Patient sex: M
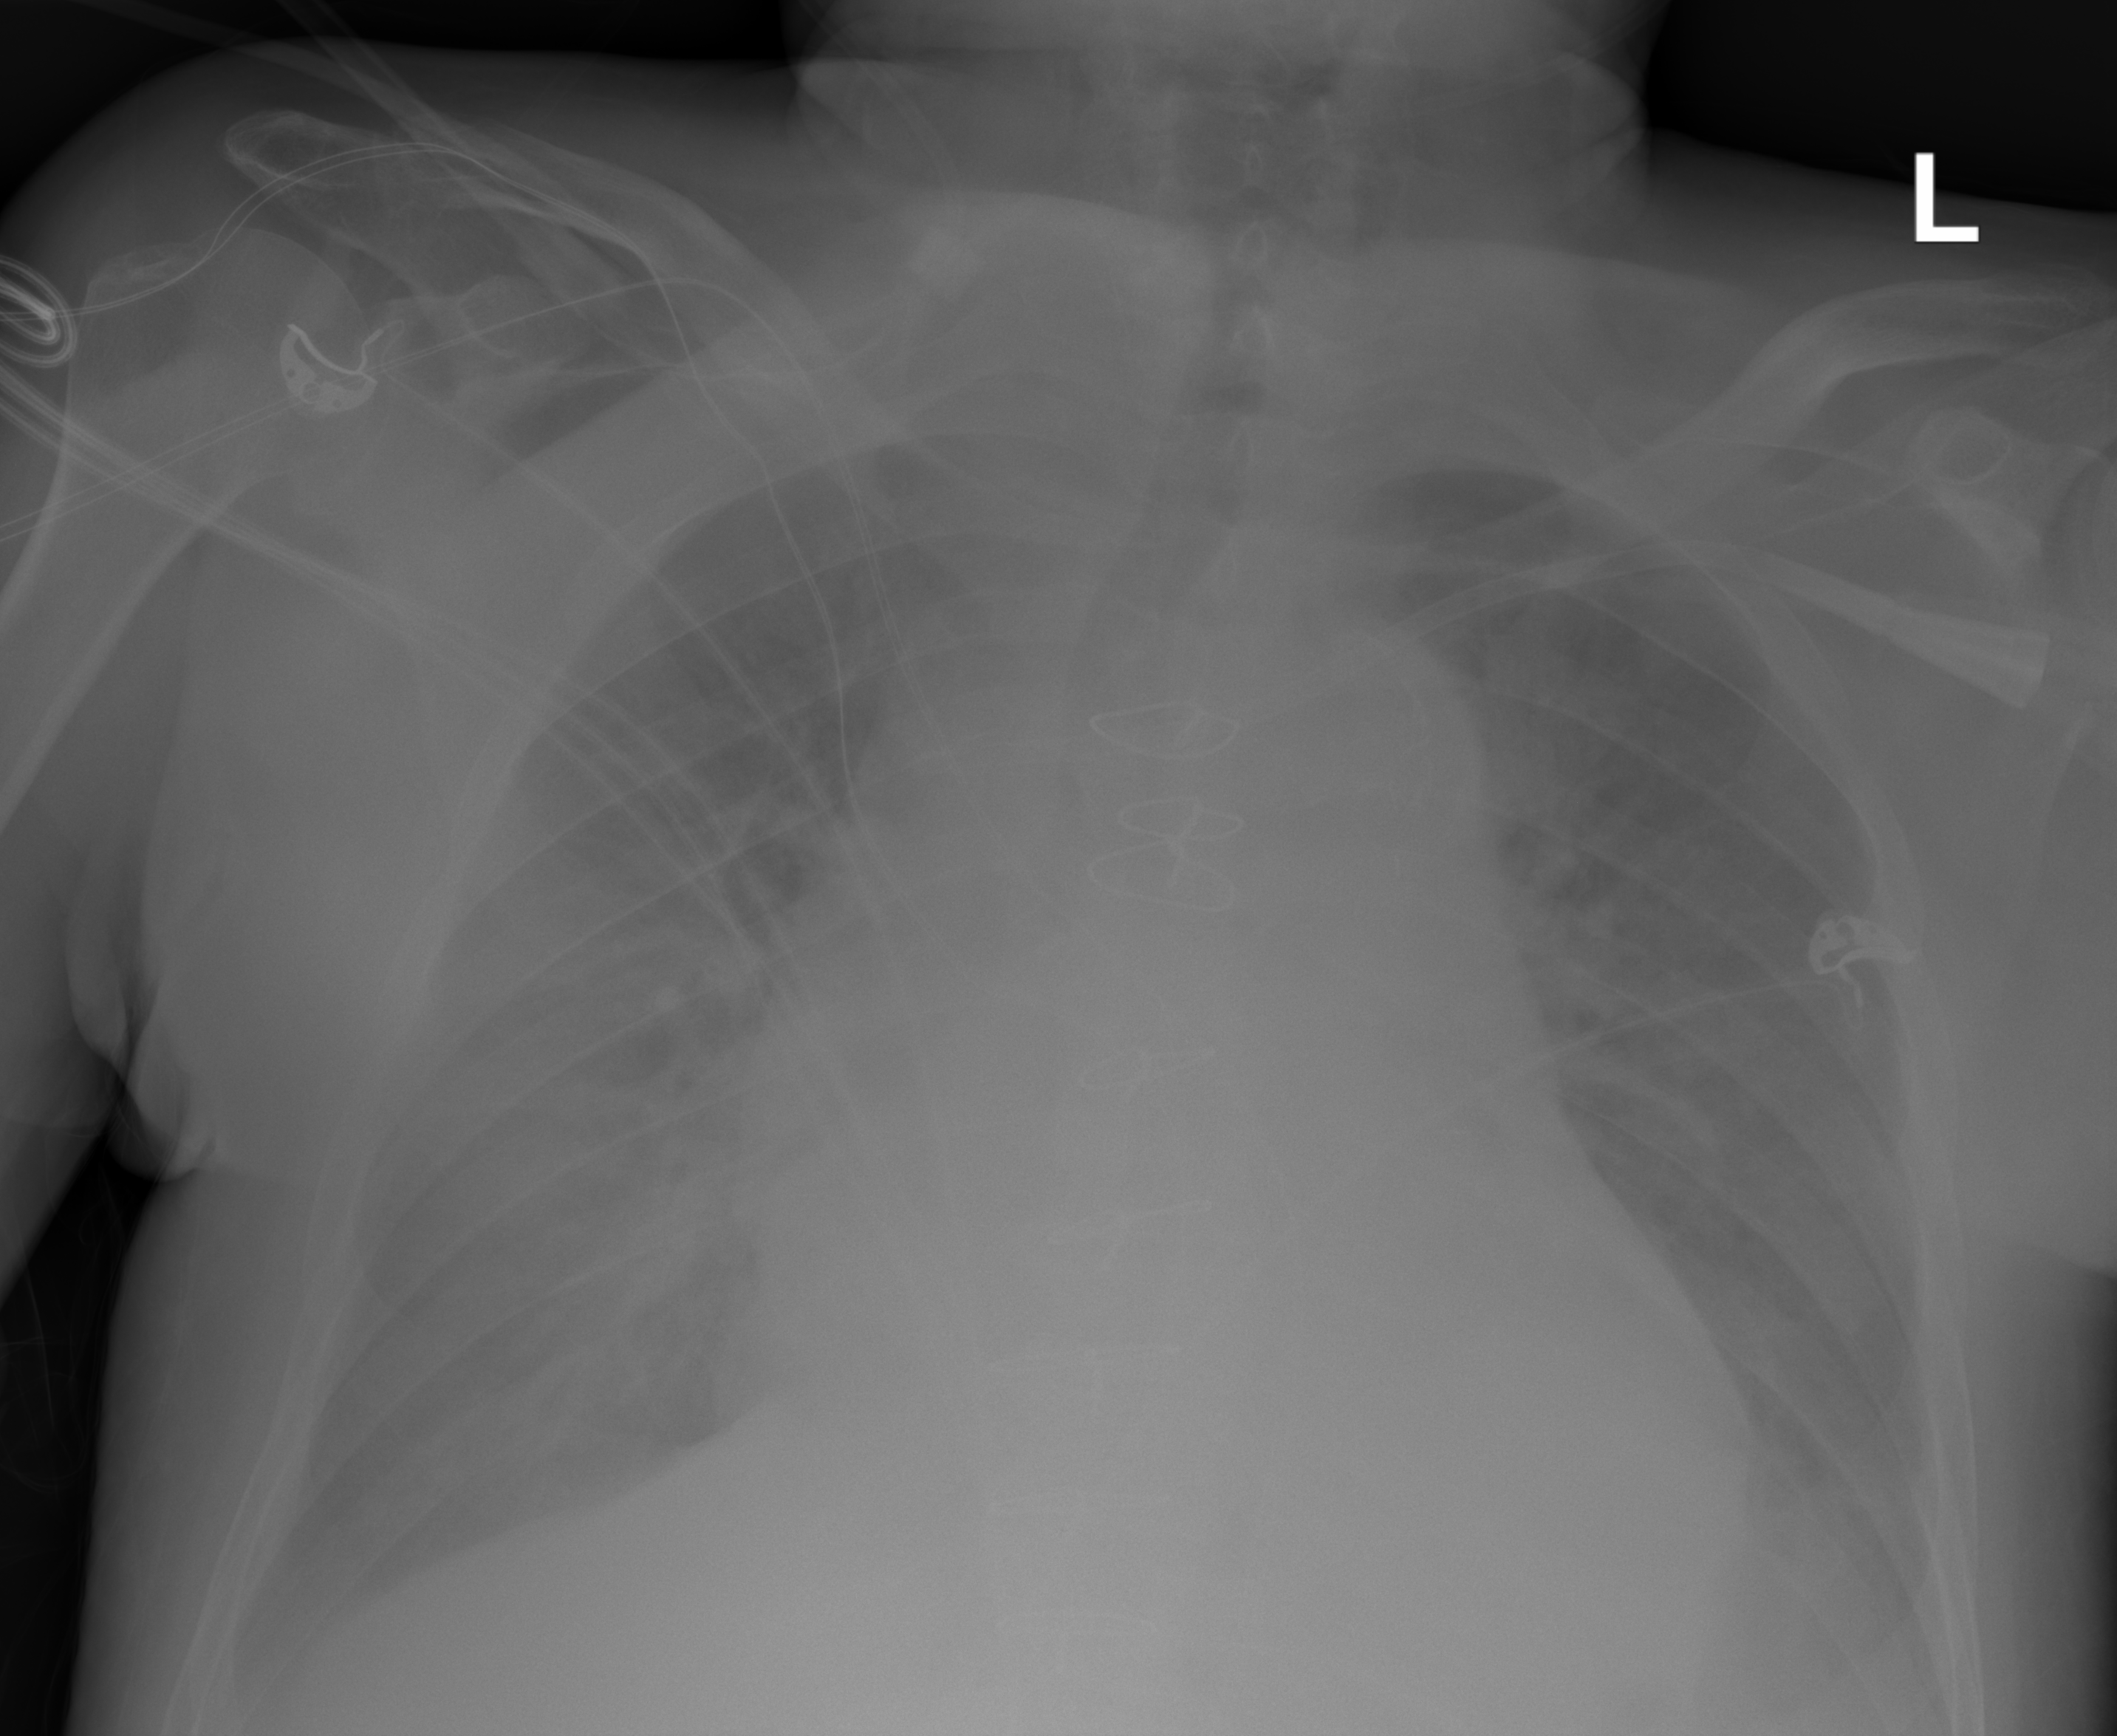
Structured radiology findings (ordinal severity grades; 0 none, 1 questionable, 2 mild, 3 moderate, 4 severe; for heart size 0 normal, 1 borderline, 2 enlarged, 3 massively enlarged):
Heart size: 3
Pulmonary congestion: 2
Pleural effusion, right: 3
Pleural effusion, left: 2
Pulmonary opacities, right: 0
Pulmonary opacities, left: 0
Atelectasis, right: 2
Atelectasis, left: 2